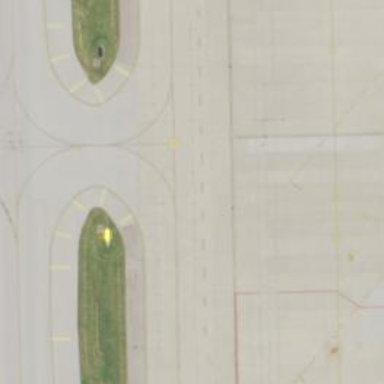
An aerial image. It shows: Image of taxiway at airport.